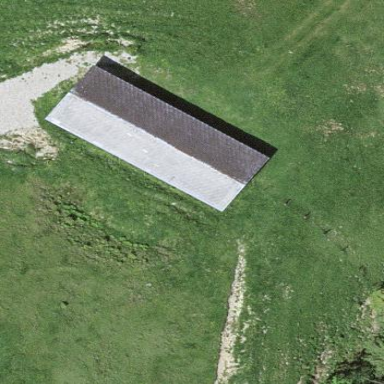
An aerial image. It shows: Farm auxiliary building.